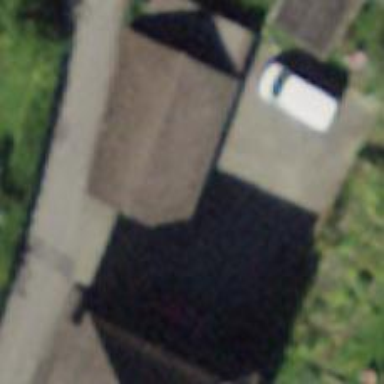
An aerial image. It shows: Garage.